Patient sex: F
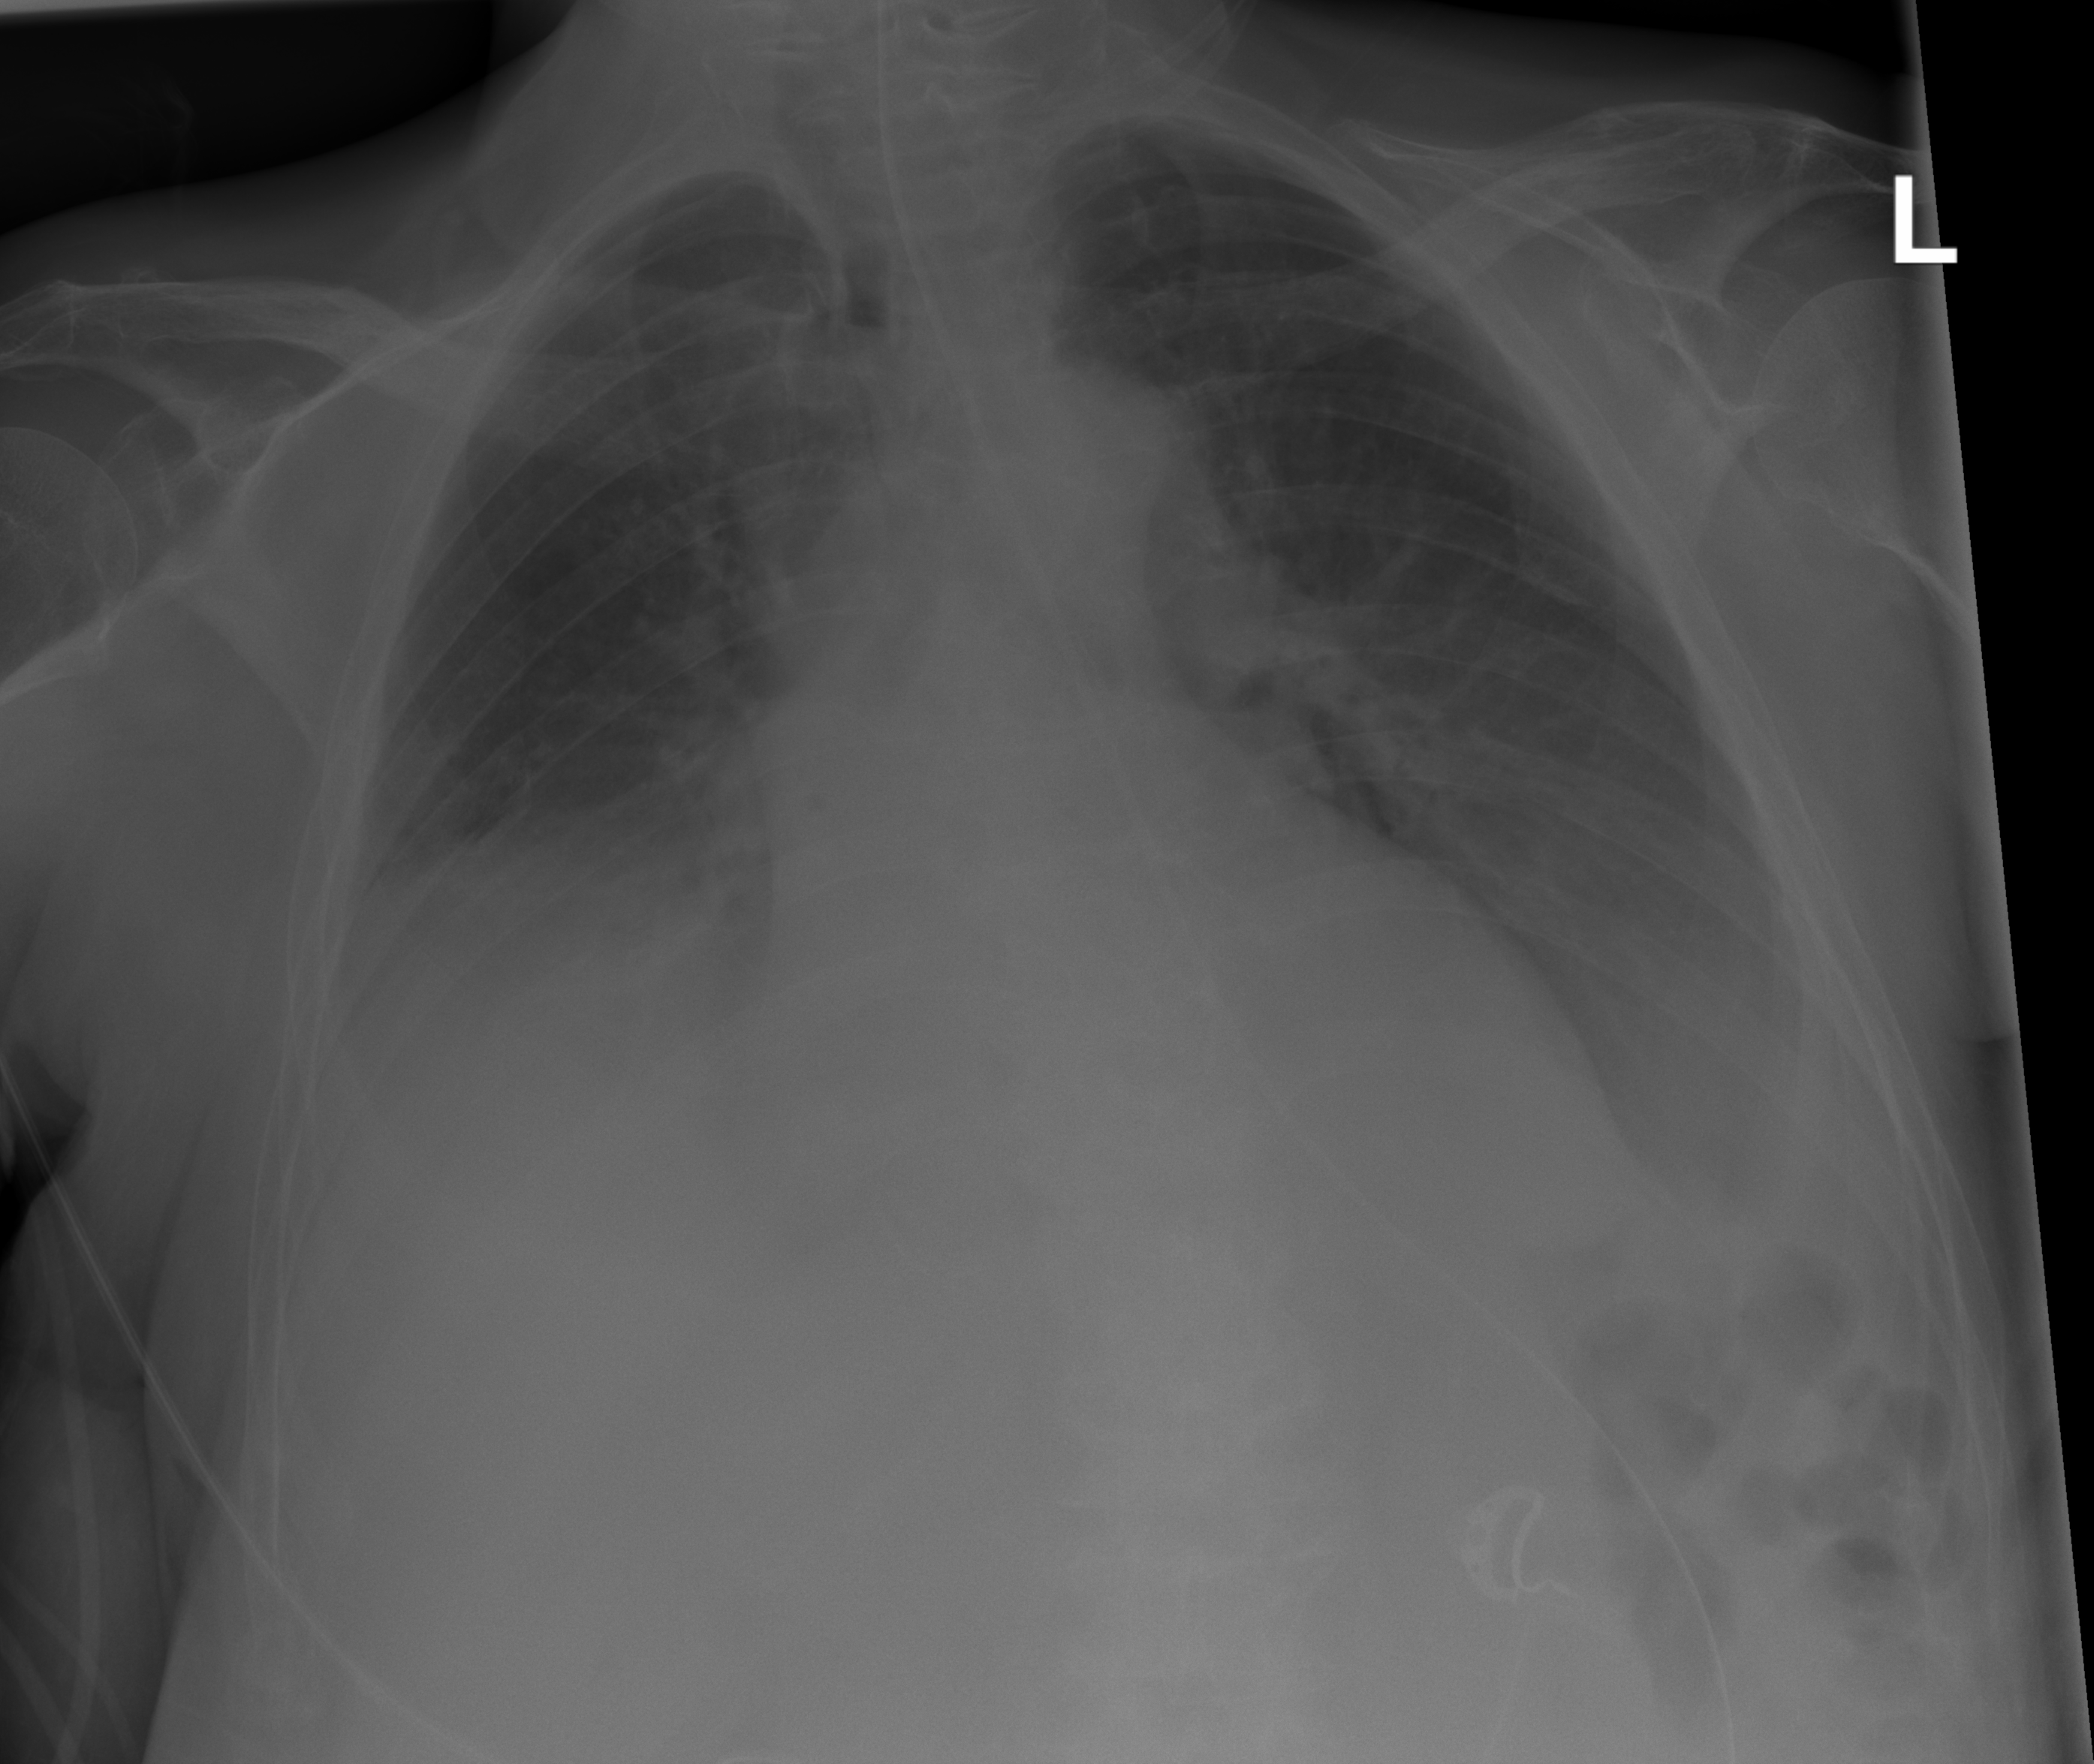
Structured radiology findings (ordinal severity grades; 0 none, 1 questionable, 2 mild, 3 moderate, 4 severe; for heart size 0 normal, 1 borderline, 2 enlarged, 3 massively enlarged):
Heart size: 1
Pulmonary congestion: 0
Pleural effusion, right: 2
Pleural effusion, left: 2
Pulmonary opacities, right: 0
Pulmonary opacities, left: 0
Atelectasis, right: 2
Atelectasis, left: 2